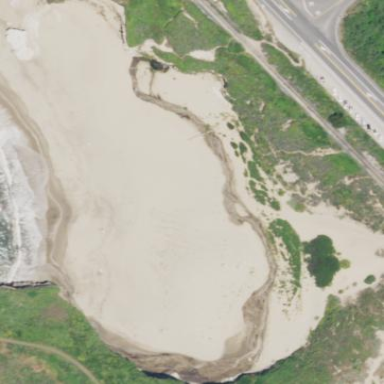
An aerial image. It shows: Scenic beach with natural beauty.